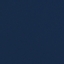
Label: SeaLake